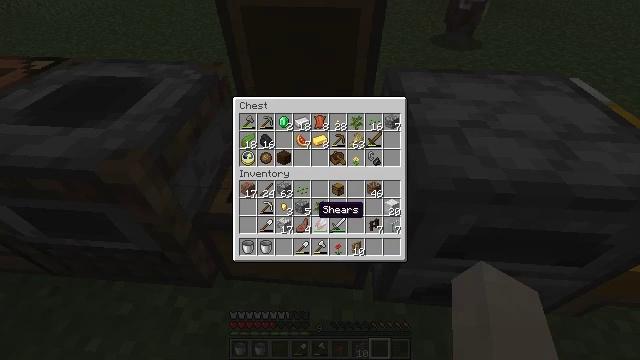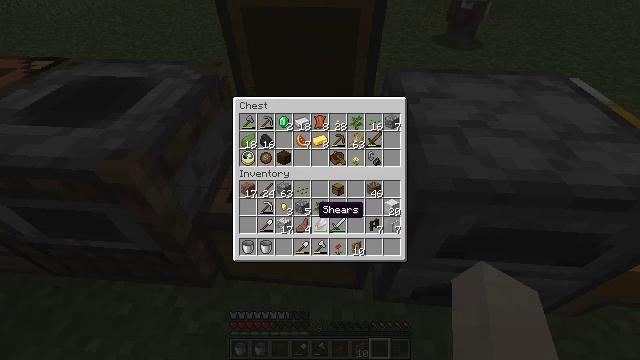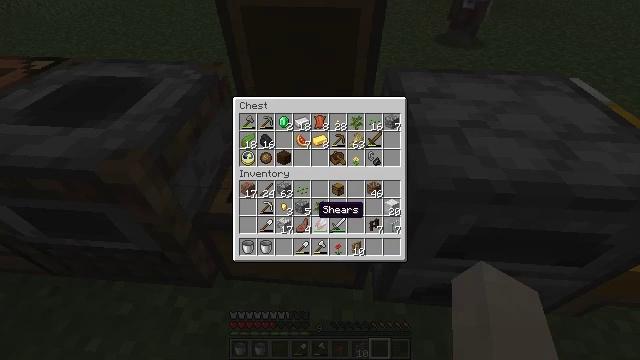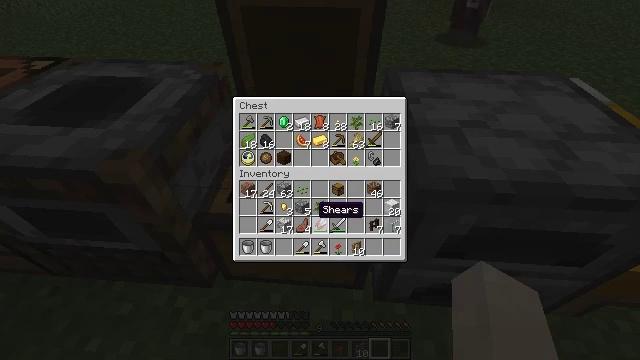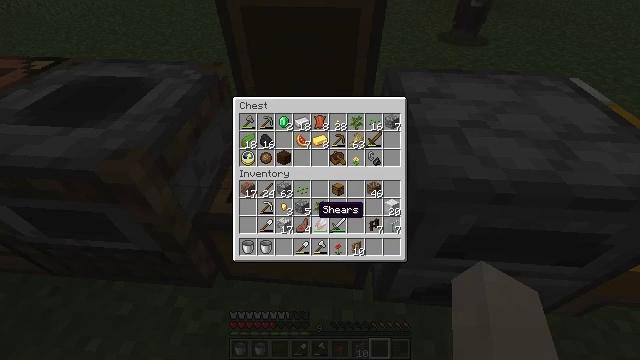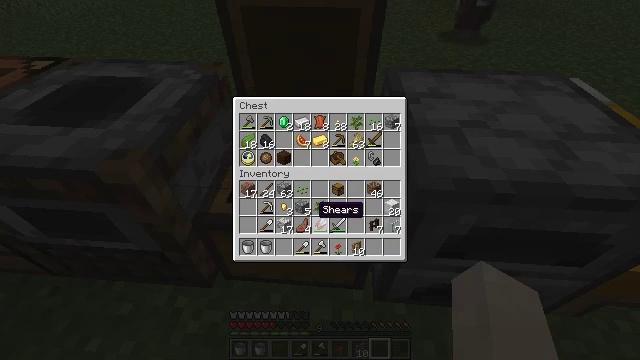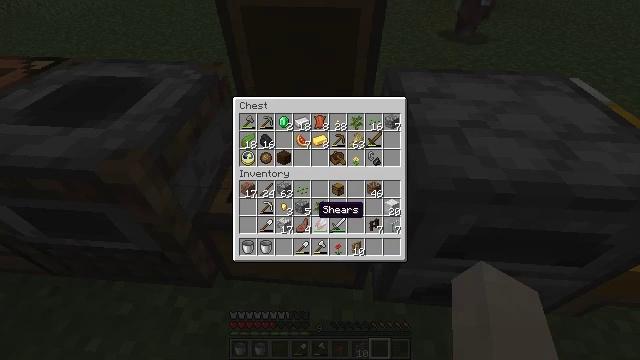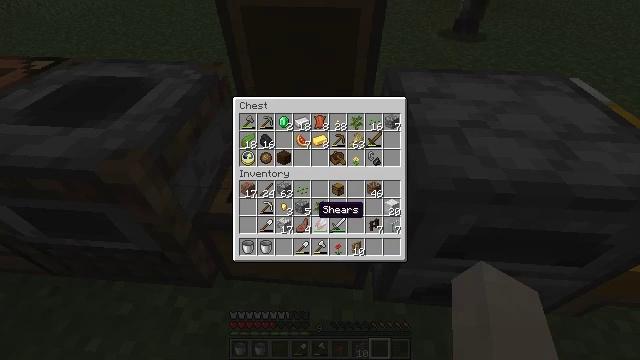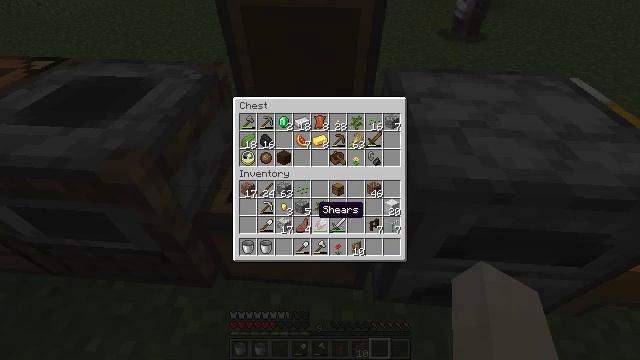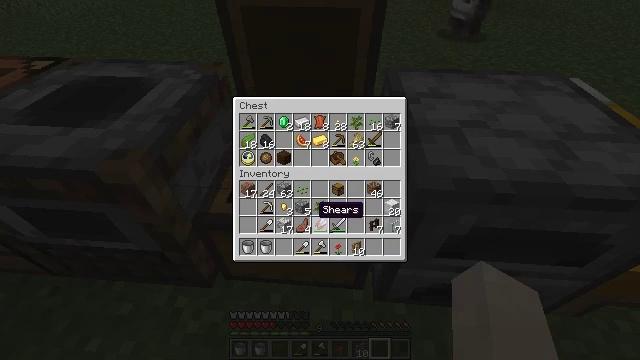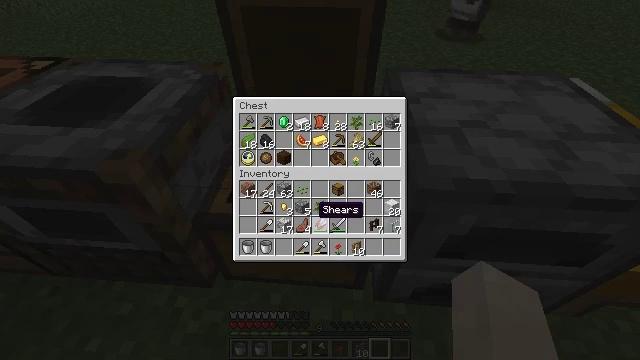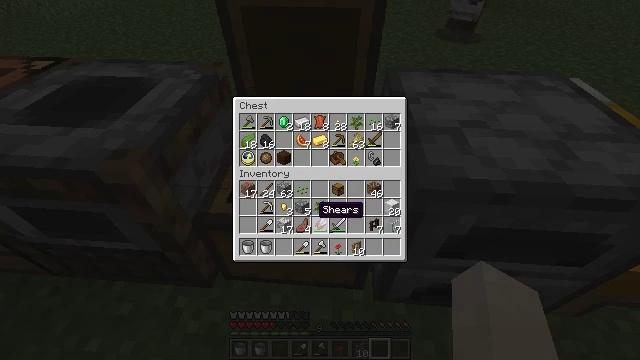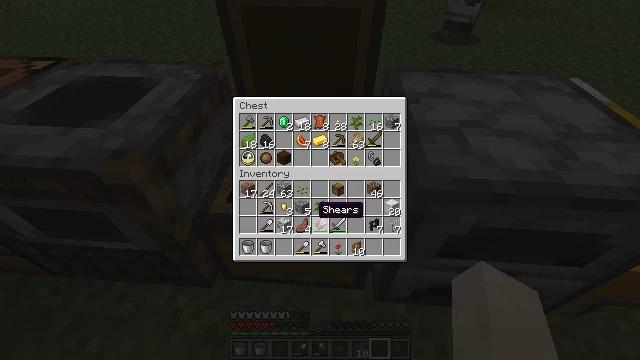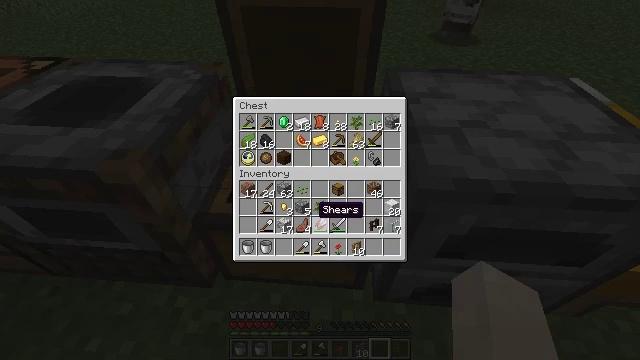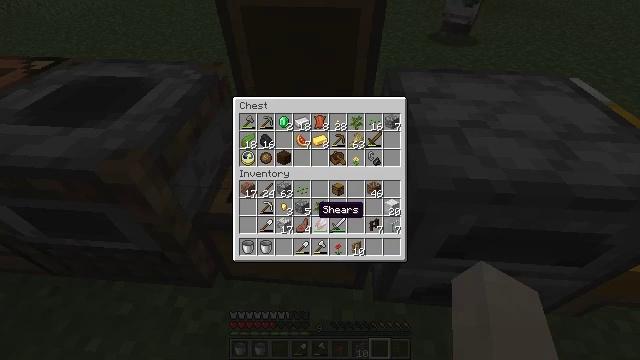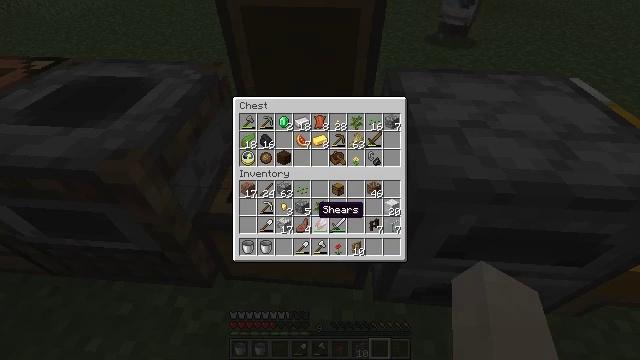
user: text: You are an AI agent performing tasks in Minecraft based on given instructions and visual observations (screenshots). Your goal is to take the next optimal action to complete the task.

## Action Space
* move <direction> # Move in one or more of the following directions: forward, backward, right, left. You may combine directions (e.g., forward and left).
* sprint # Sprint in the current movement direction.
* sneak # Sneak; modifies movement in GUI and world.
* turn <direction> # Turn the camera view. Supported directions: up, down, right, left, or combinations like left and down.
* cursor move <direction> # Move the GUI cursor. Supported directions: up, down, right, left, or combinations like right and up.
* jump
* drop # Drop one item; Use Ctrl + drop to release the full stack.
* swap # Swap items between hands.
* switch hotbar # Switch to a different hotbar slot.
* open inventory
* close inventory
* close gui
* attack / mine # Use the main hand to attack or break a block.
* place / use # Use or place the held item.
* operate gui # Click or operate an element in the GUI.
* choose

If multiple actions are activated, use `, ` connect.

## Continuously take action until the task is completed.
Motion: motion action
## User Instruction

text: Collect a dark oak sapling for replanting.
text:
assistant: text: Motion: no_op
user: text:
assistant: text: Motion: no_op
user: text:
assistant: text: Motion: no_op
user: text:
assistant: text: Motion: no_op
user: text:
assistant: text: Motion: no_op
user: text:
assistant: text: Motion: no_op
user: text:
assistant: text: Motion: no_op
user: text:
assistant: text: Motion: no_op
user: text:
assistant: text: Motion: no_op
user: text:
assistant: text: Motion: no_op
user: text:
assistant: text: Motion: no_op
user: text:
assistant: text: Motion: no_op
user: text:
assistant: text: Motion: no_op
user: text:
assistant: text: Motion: no_op
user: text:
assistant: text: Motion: no_op
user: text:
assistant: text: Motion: no_op
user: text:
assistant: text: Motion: no_op
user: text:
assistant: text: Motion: no_op
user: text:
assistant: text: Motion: no_op
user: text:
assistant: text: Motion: no_op
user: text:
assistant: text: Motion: no_op
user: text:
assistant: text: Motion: no_op
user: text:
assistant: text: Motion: no_op
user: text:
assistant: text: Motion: no_op
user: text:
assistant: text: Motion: no_op
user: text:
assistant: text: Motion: no_op
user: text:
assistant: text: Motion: no_op
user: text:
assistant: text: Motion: no_op
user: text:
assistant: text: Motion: no_op
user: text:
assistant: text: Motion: no_op